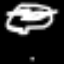
Label: mushroom